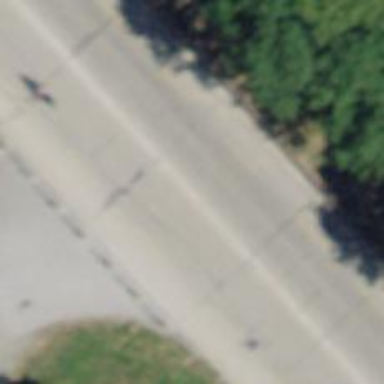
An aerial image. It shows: Primary highway with asphalt surface and designated lane for cyclists.